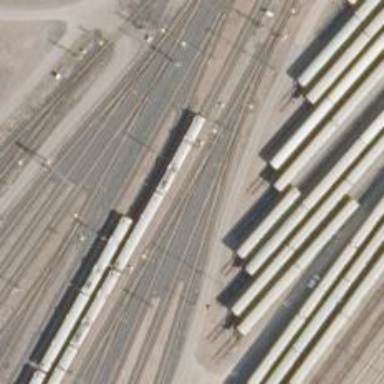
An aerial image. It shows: Rail yard with electrified contact lines for the railway.